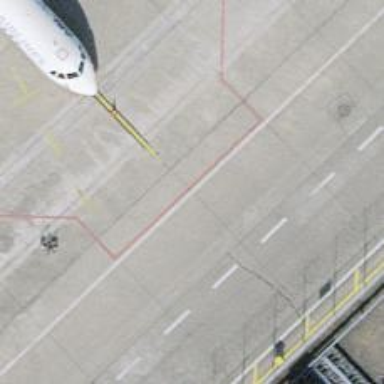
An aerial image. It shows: Airport parking position.